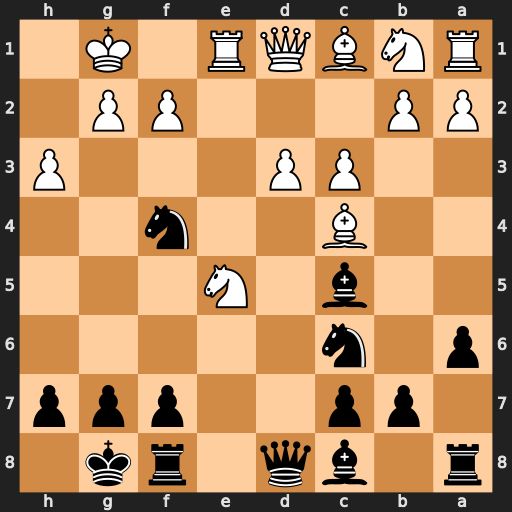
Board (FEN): r1bq1rk1/1pp2ppp/p1n5/2b1N3/2B2n2/2PP3P/PP3PP1/RNBQR1K1
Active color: b
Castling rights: -
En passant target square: -
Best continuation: Nxh3+ gxh3 Bxf2+